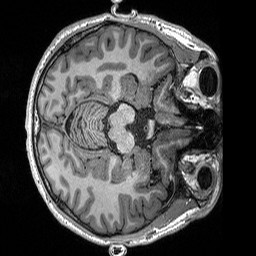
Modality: T1w
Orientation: axial
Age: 21
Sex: male